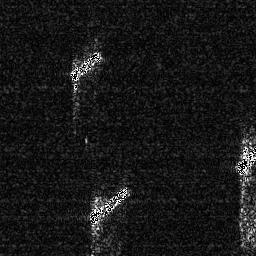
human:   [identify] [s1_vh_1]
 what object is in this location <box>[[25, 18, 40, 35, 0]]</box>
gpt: <ref>1 medium ship at the top</ref>

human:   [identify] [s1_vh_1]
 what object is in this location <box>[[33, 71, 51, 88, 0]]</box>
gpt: <ref>1 large ship at the bottom</ref>

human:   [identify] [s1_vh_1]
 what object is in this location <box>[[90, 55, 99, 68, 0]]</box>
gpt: <ref>1 medium ship at the right</ref>